【题型】证明题　【知识点】解析几何　【难度】easy
已知点$F$是抛物线$C:y^2=4x$的焦点，过点$F$的直线$l$交抛物线$C$于$P,Q$两点，过点$P$作$C$的准线的垂线，垂足为$M$，$O$为坐标原点.

\noindent (1)证明：$Q,O,M$三点共线；

\noindent (2)若$\overrightarrow{PF}=16\overrightarrow{FQ}$，求直线$l$的方程.
【解答】
\noindent \textbf{【解】(1)}

\noindent 证明：抛物线的焦点坐标为$F(1,0)$，

\noindent 设直线$l$的方程为$x=my+1$，点$P(x_1,y_1),Q(x_2,y_2)$，

\noindent 联立$\begin{cases}y^2=4x,\\x=my+1,\end{cases}$消去$x$得$y^2-4my-4=0$，则$\Delta=16m^2+16>0$，

\noindent 所以$y_1+y_2=4m,y_1y_2=-4$，因为$M(-1,y_1)$，所以$k_{OM}=\dfrac{y_1}{-1}=-y_1$，

\noindent 又$k_{OQ}=\dfrac{y_2}{x_2},x_2=\dfrac{y_2^2}{4},y_1=\dfrac{-4}{y_2}$，所以$k_{OM}-k_{OQ}=-y_1-\dfrac{y_2}{x_2}=-\dfrac{-4}{y_2}-y_2\cdot\dfrac{4}{y_2^2}=0$，

\noindent 即$k_{OM}=k_{OQ}$，所以$O,Q,M$三点共线.

\noindent (2)因为$\overrightarrow{PF}=16\overrightarrow{FQ}$，所以$y_1=-16y_2$，于是$y_1\cdot y_2=-16y_2^2=-4$，即$y_2=\pm\dfrac{1}{2}$，

\noindent 由(1)知$m=\dfrac{y_1+y_2}{4}=\dfrac{-16y_2+y_2}{4}=\dfrac{-15y_2}{4}=\pm\dfrac{15}{8}$，

\noindent 所以直线$l$的方程为$8x\pm15y-8=0$.

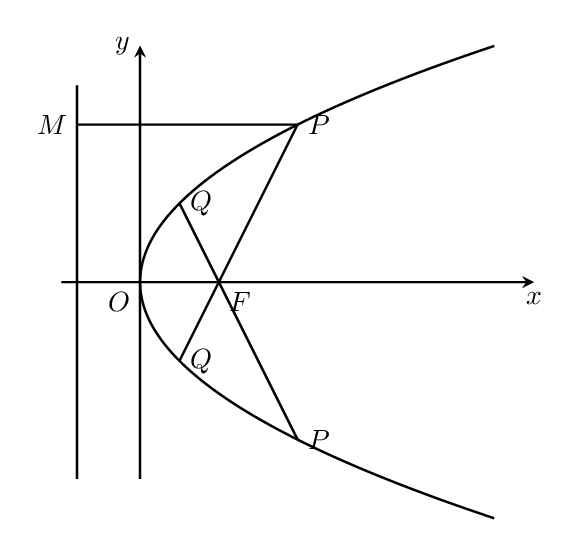